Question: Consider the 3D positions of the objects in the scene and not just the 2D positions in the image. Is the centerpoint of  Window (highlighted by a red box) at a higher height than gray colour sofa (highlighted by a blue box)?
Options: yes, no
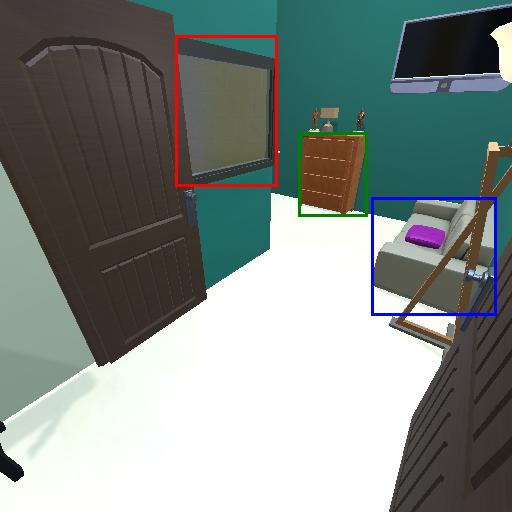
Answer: yes